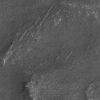
Atmospheric dust classification: not_dusty